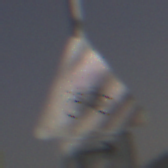
Verkehrszeichen: RadverkehrRechts
Zusatzzeichen unten: RichtungsangabeDurchPfeile5
Umgebung: Outdoor, Nature
Tageszeit: Night
Wetter: Clear
Licht: Natural
Jahreszeit: NotSpecified
Kontrast: HighContrast